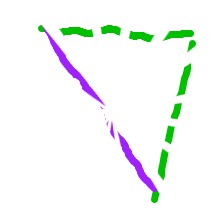
Shape: triangle